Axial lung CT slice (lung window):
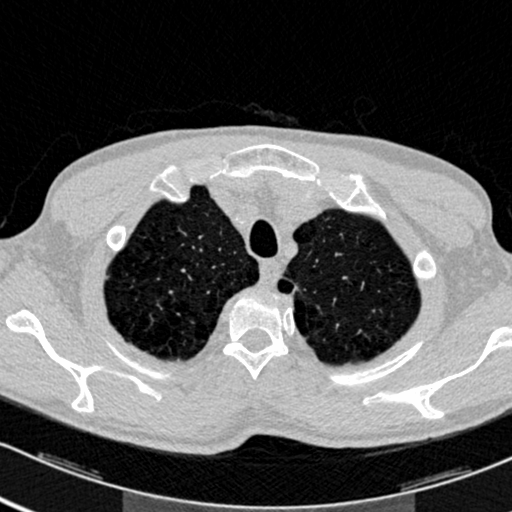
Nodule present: no